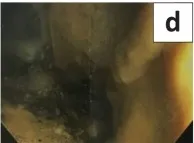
Inflamed mucosa.
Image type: medical_photograph (other_medical_photograph)